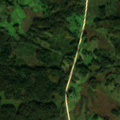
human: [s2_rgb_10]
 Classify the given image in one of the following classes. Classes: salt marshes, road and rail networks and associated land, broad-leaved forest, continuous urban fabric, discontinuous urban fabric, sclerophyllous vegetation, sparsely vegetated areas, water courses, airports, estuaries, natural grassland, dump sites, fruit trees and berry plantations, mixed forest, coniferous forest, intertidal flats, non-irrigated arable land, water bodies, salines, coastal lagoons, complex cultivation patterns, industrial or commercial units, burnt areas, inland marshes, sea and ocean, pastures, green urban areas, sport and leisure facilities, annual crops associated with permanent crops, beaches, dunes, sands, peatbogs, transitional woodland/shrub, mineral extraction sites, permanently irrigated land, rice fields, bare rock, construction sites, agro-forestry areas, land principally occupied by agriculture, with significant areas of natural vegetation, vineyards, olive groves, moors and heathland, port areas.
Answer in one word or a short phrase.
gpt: land principally occupied by agriculture, with significant areas of natural vegetation, broad-leaved forest